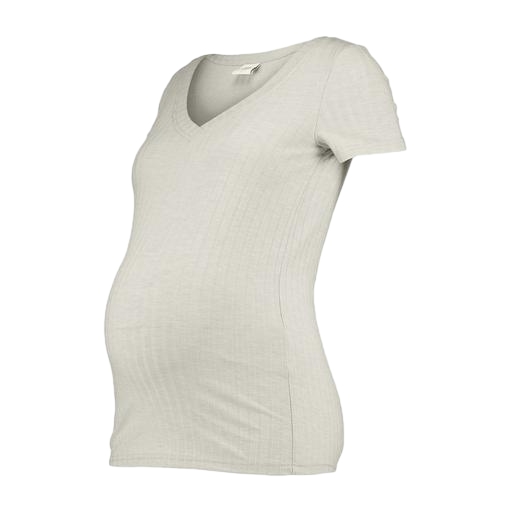
natural v-neck shirt, maternity/nursing tee, natural v-neck rib swing tee, white background